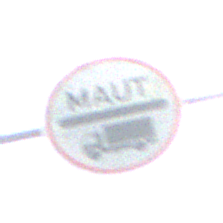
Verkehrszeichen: Mautpflicht
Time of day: MorningAfternoon
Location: Outdoor (Suburban)
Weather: PartlyCloudy
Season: NotSpecified
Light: Natural